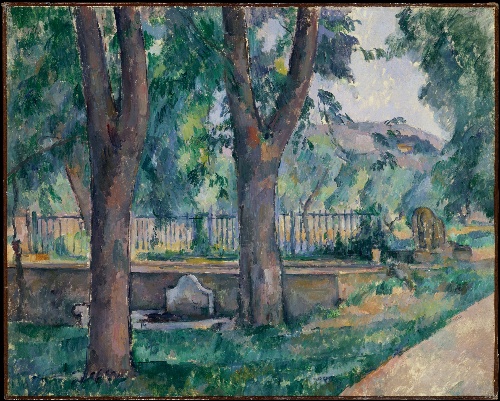
Title: The Pool at Jas de Bouffan
Artist: Paul Cézanne
Artist bio: French, Aix-en-Provence 1839–1906 Aix-en-Provence
Date: ca. 1885–86
Object type: Painting
Classification: Paintings
Medium: Oil on canvas
Dimensions: 25 1/2 x 31 7/8 in. (64.8 x 81 cm)
Department: European Paintings
Credit line: Bequest of Stephen C. Clark, 1960
Accession year: 1961
Repository: Metropolitan Museum of Art, New York, NY
Tags: Gardens|Landscapes